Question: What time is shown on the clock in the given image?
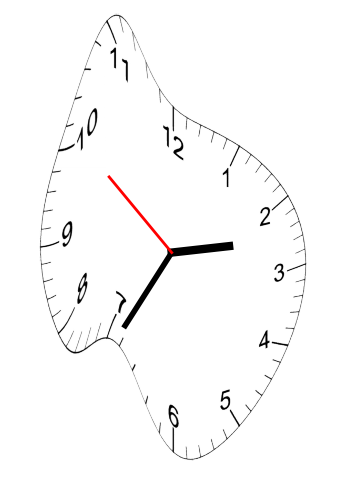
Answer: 02:34:51